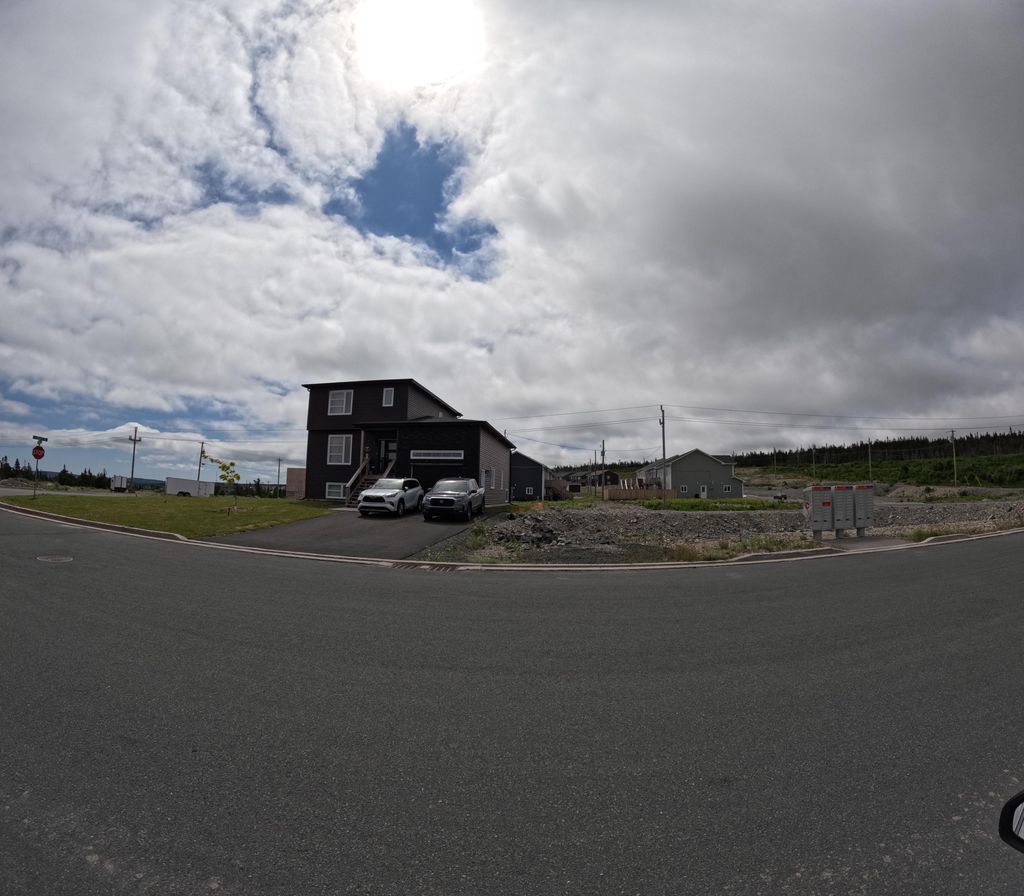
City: st_johns